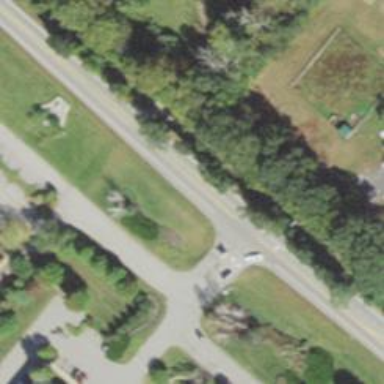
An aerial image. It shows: Driveway.